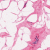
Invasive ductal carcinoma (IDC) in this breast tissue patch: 0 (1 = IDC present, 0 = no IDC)